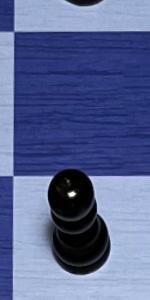
Label: Pawn_Black